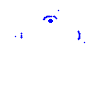
Particle: pion